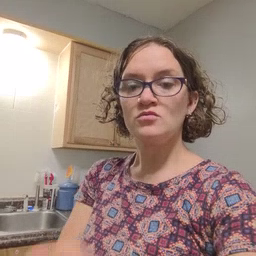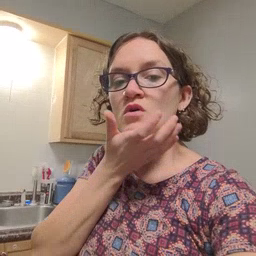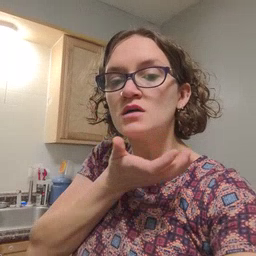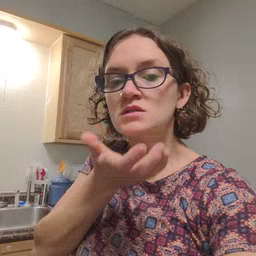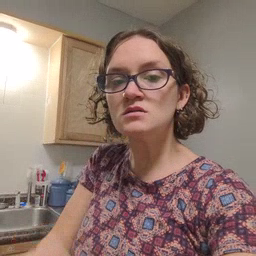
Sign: grass